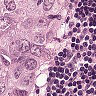
Metastatic tissue present: yes